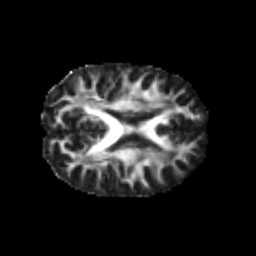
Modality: FA
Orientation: axial
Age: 28
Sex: male
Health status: healthy